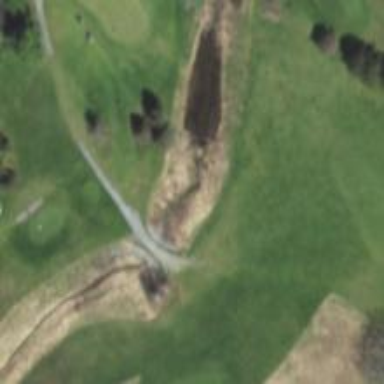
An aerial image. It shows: Path bridge crossing golf cartpath.